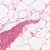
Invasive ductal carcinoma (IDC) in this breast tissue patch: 0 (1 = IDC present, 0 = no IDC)